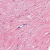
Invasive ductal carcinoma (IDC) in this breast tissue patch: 0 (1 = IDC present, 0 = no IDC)